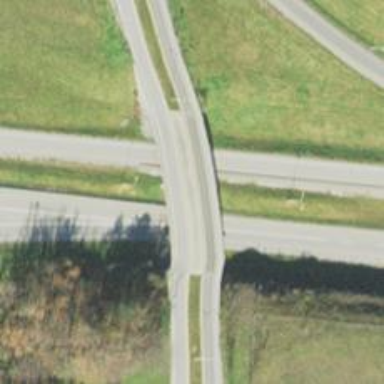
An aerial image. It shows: Expressway bridge with asphalt surface at the trunk highway level.